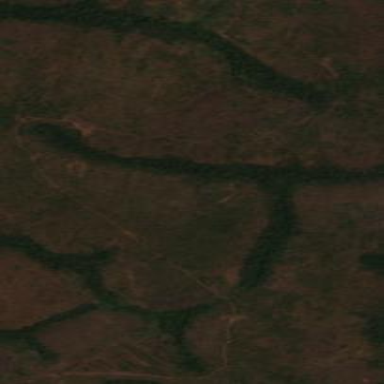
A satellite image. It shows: Forest area.